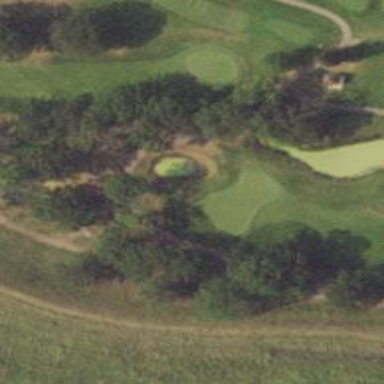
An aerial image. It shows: Path for both road and golf.